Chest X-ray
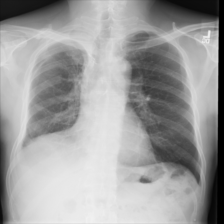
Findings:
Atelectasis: negative
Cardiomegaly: negative
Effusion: negative
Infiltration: negative
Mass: negative
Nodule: negative
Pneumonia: negative
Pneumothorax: negative
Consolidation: negative
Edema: negative
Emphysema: negative
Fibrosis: negative
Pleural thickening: positive
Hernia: negative